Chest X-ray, PA view. Patient: 53 years old, sex M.
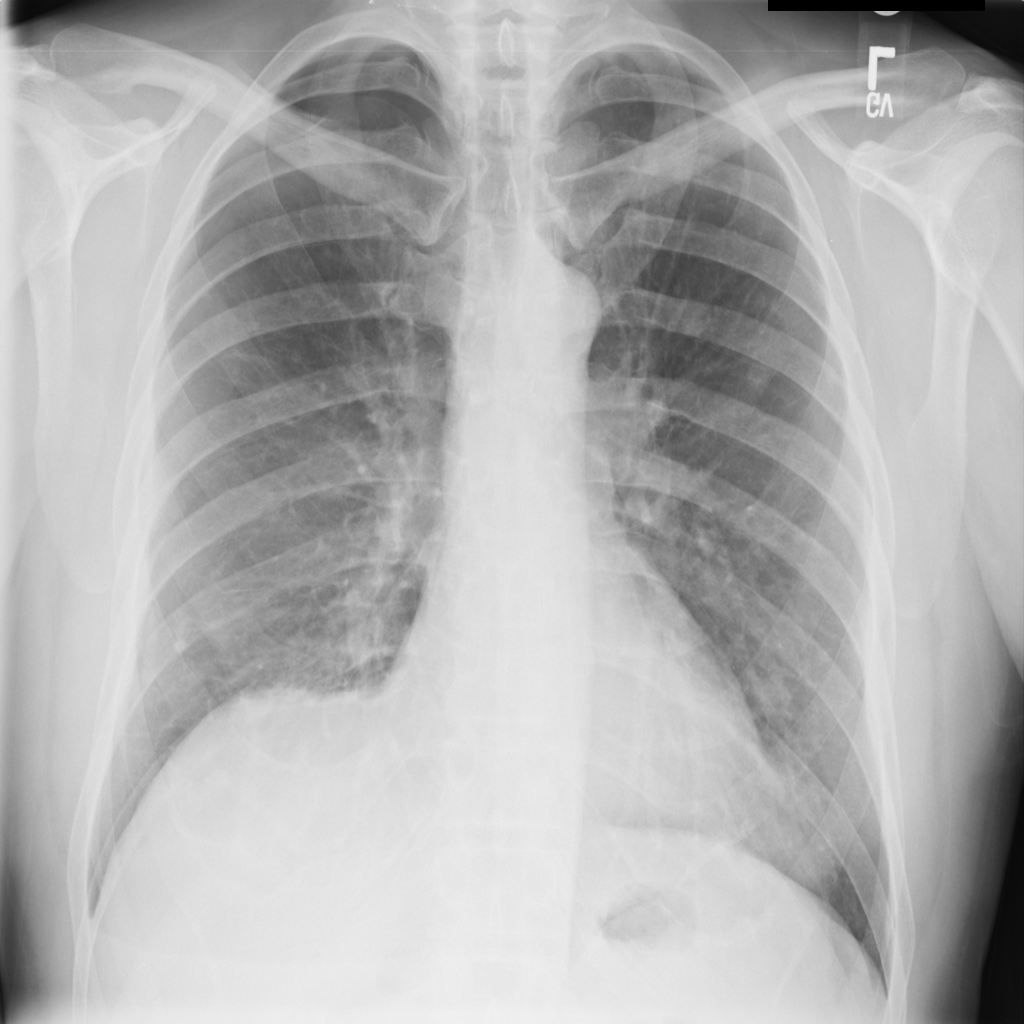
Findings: Pneumothorax